Question: I have put together a simple WPF application to demonstrate the issue I am having. My XAML is below:
'''
<Window x:Class="WpfApplication1.MainWindow"
xmlns="http://schemas.microsoft.com/winfx/2006/xaml/presentation"
xmlns:x="http://schemas.microsoft.com/winfx/2006/xaml"
Title="MainWindow" Height="427" Width="467" Loaded="MainWindow_OnLoaded">
<Grid>
<ScrollViewer Name="MyScrollViewer" CanContentScroll="True">
<Image Name="MyImage" HorizontalAlignment="Left" VerticalAlignment="Top" MouseWheel="UIElement_OnMouseWheel" MouseDown="MyImage_OnMouseDown" MouseUp="MyImage_OnMouseUp"/>
</ScrollViewer>
</Grid>
</Window>
'''
The code-behind is below:
'''
using System;
using System.Windows;
using System.Windows.Input;
using System.Windows.Media;
using System.Windows.Media.Imaging;
namespace WpfApplication1
{
/// <summary>
/// Interaction logic for MainWindow.xaml
/// </summary>
public partial class MainWindow : Window
{
public MainWindow()
{
InitializeComponent();
}
private void UIElement_OnMouseWheel(object sender, MouseWheelEventArgs e)
{
var matrix = MyImage.RenderTransform.Value;
if (e.Delta > 0)
{
matrix.ScaleAt(1.5, 1.5, e.GetPosition(this).X, e.GetPosition(this).Y);
}
else
{
matrix.ScaleAt(1.0 / 1.5, 1.0 / 1.5, e.GetPosition(this).X, e.GetPosition(this).Y);
}
MyImage.RenderTransform = new MatrixTransform(matrix);
}
private WriteableBitmap writeableBitmap;
private void MainWindow_OnLoaded(object sender, RoutedEventArgs e)
{
var image = new WriteableBitmap(new BitmapImage(new Uri(@"C:\myImage.png", UriKind.Absolute)));
MyImage.Width = image.Width;
MyImage.Height = image.Height;
image = BitmapFactory.ConvertToPbgra32Format(image);
writeableBitmap = image;
MyImage.Source = image;
}
private Point downPoint;
private Point upPoint;
private void MyImage_OnMouseDown(object sender, MouseButtonEventArgs e)
{
downPoint = e.GetPosition(MyImage);
}
private void MyImage_OnMouseUp(object sender, MouseButtonEventArgs e)
{
upPoint = e.GetPosition(MyImage);
writeableBitmap.DrawRectangle(Convert.ToInt32(downPoint.X), Convert.ToInt32(downPoint.Y), Convert.ToInt32(upPoint.X), Convert.ToInt32(upPoint.Y), Colors.Red);
MyImage.Source = writeableBitmap;
}
}
}
'''
I have added WriteableBitmapEx using Nuget. If you run this, and replace with the location of an actual image on your computer, you will find an application that looks something like this:

You can draw a box on the image by clicking on the top-left of where you want the box to go and dragging to the bottom right of where you want the box to go, you get a red rectangle. You can even zoom in with the middle-mouse, and draw a rectangle up close for more precision, this works as expected.
The problem is that, when you scroll in with the middle mouse, the scroll bars don't re-adjust, which is a requirement of the program I am creating. My question is how do I force the scrollbars on the scrollviewer to re-adjust when the image is zoomed in?
I am convinced it has something to do with the RenderTransform property of the ScrollViewer, and that I need to update it at the same time I update the RenderTransform property of the image (on UIElement_OnMouseWheel) but I am unsure of exactly how to go about this.
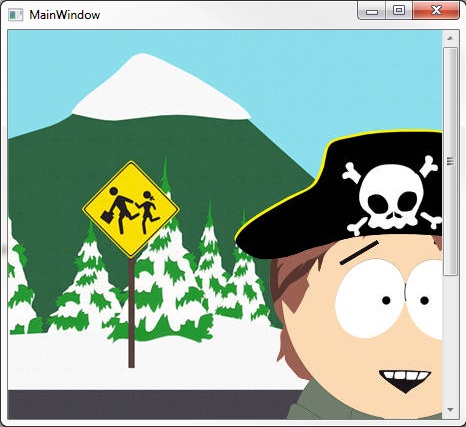
Answer: You should be using 'LayoutTransform' instead of 'RenderTransform' on your Image.
'RenderTransform' happens after layout completes and is visual only. 'LayoutTransform' is done before the layout pass and so can notify the 'ScrollViewer' of the new size.
See here for more info: <URL>